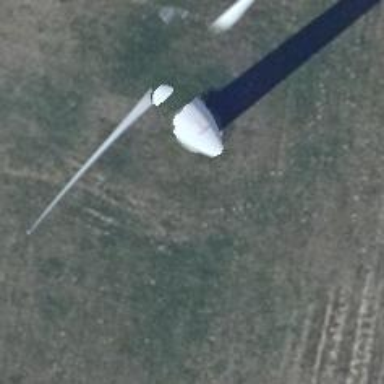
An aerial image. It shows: Wind generator powered by wind turbine.